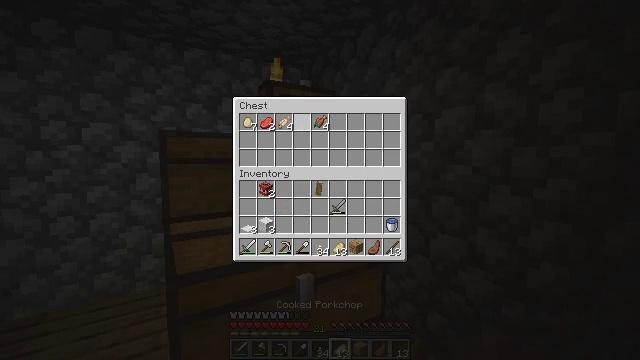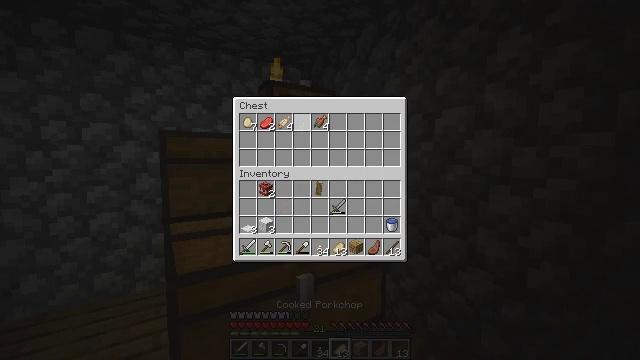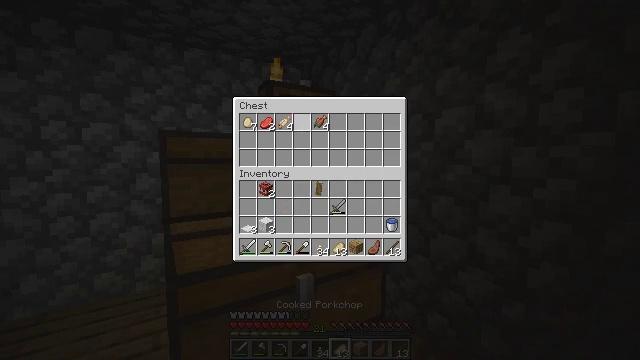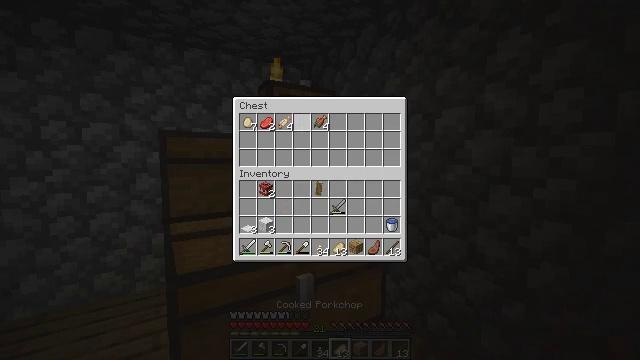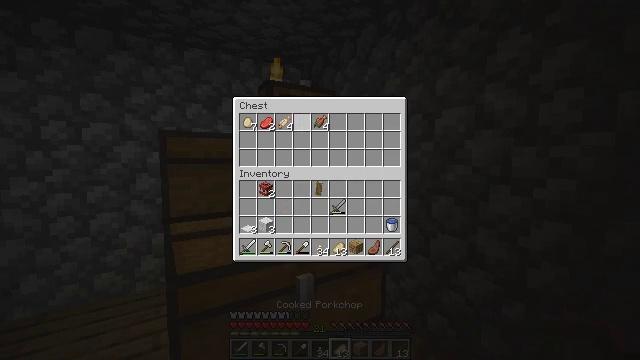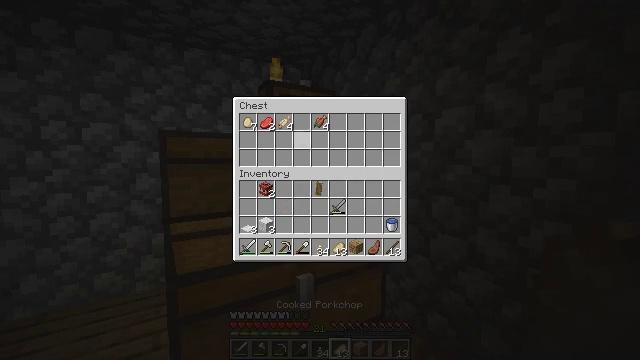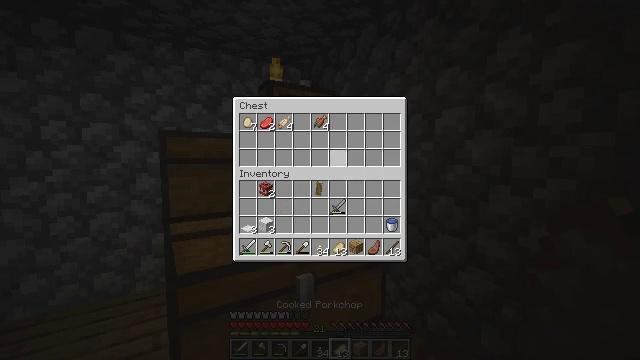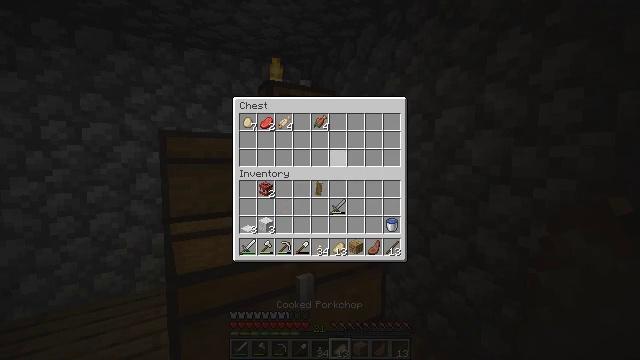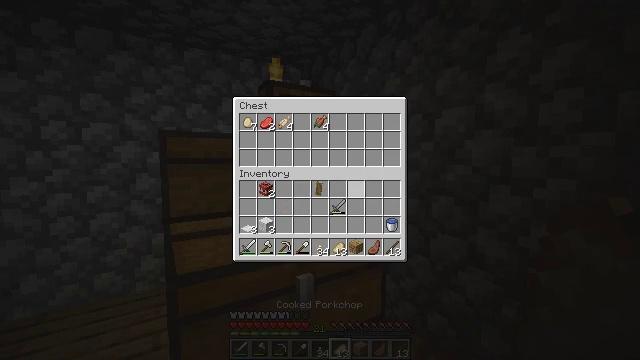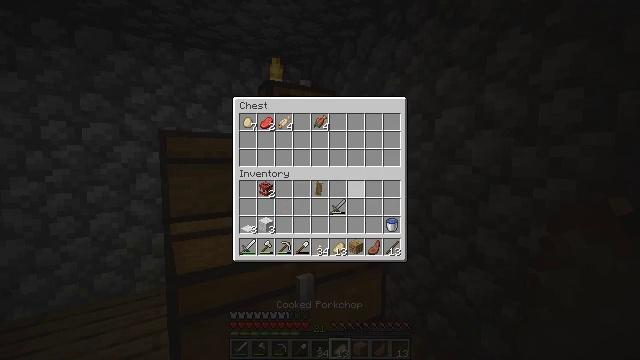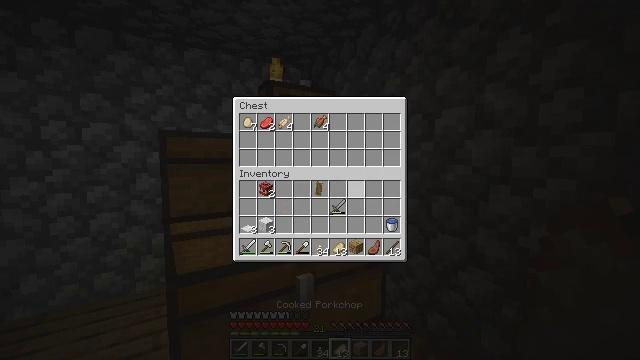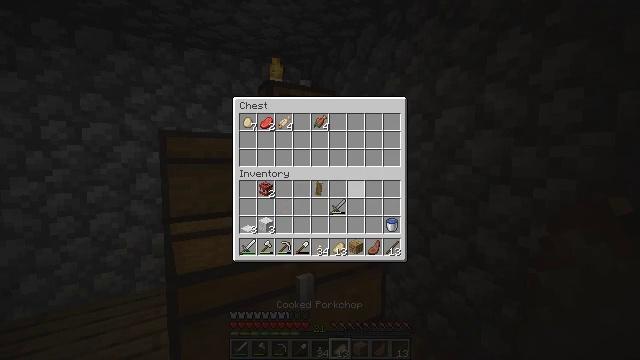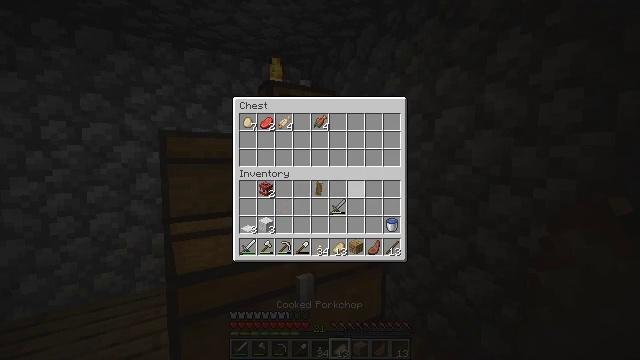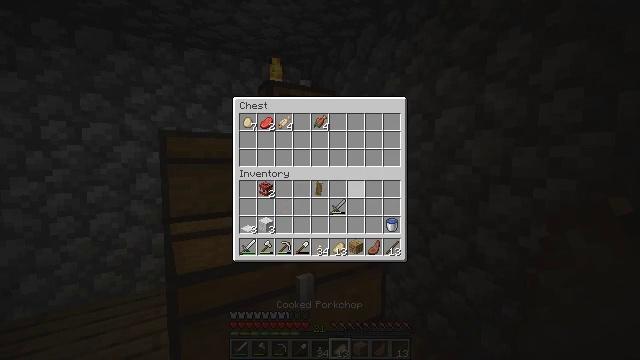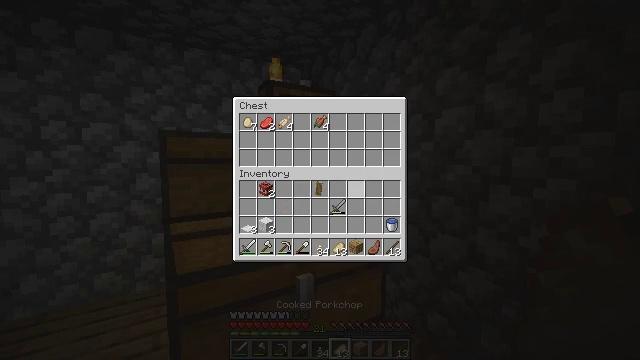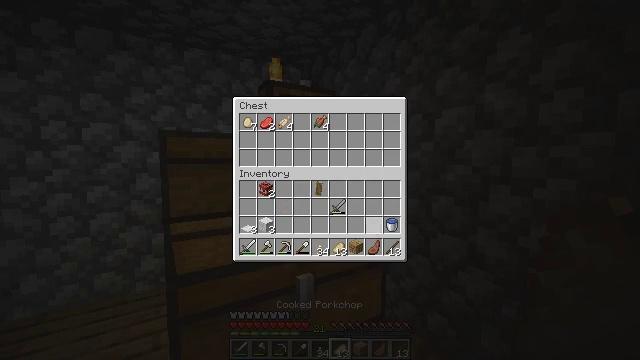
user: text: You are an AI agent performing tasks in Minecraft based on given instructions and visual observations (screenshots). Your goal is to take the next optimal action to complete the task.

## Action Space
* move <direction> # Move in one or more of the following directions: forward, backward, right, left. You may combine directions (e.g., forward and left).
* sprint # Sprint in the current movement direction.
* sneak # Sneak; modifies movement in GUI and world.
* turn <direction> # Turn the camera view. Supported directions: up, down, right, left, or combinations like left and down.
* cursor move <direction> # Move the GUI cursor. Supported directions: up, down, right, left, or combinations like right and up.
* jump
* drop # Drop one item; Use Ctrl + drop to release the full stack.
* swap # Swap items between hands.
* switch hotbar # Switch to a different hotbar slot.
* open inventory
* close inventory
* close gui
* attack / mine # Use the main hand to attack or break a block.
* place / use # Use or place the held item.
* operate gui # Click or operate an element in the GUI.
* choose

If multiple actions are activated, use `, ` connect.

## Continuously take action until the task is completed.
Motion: motion action
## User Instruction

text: Attack the chest to pick it up.
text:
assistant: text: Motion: sneak, choose
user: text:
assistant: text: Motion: sneak
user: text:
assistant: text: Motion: sneak
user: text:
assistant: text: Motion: sneak
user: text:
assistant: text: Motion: sneak, cursor move right and down
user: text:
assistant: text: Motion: sneak, cursor move right and down
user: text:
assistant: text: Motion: sneak, cursor move right and down
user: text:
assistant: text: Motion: sneak, cursor move right and down
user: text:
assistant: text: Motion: sneak, cursor move down
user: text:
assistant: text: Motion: sneak
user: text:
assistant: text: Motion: sneak
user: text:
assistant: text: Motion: sneak
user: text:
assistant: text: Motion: sneak
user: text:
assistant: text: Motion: sneak
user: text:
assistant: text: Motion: sneak, cursor move right and down
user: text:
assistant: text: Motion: cursor move down
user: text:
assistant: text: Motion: no_op
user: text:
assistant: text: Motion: no_op
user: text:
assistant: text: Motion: no_op
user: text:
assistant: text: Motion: cursor move left
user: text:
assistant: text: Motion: close gui
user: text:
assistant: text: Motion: turn left, open inventory
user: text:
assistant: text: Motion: turn left, open inventory
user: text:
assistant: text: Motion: turn left and down
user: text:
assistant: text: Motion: turn left and down
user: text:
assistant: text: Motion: turn down
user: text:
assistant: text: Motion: turn down
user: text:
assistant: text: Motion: no_op
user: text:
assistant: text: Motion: no_op
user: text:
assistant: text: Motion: no_op